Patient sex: M
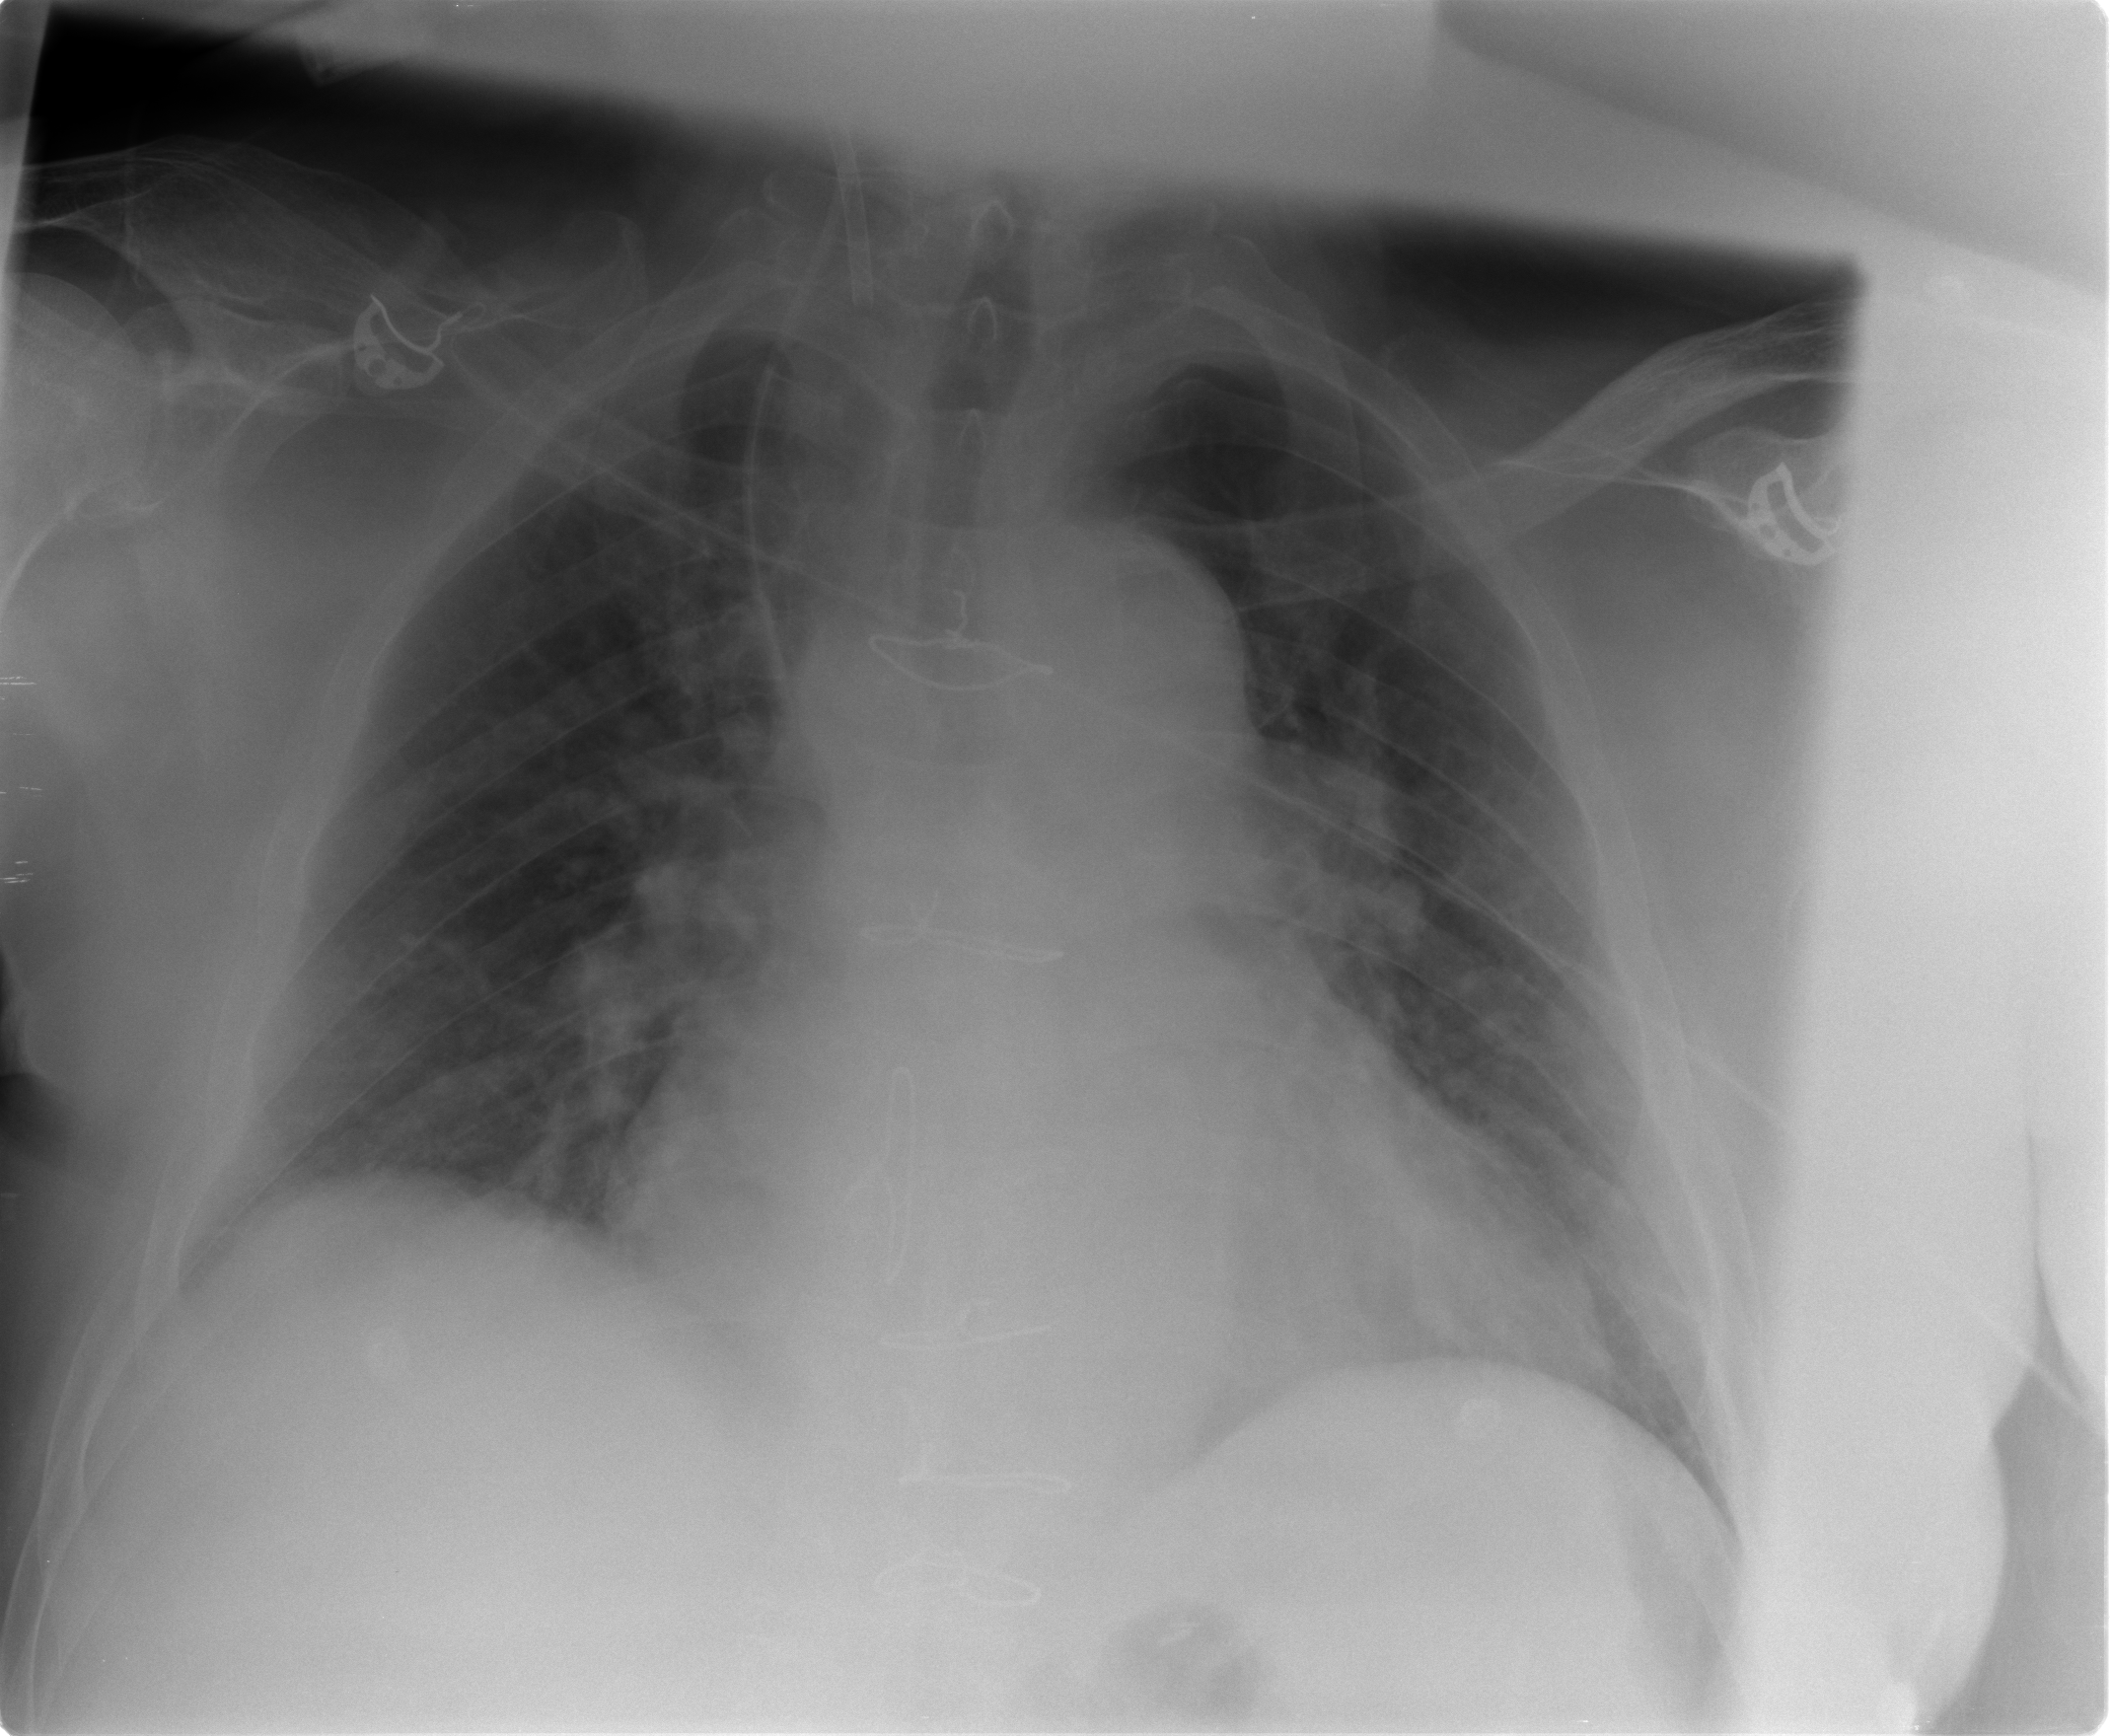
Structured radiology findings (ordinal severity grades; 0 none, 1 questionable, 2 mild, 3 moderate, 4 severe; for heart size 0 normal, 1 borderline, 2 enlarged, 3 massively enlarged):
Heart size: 2
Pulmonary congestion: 2
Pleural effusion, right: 0
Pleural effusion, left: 0
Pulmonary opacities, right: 1
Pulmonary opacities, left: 1
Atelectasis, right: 2
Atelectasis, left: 2